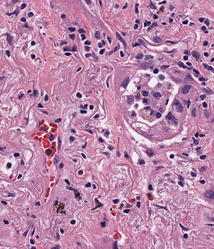
Tumor epithelial tissue: yes
Tumor-associated stroma tissue: yes
Normal tissue: no